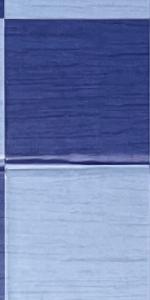
Label: Empty